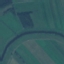
Land use / land cover class: River